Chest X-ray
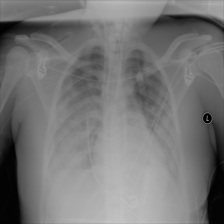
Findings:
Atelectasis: negative
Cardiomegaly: negative
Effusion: negative
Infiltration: positive
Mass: negative
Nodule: negative
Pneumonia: negative
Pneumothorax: negative
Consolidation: negative
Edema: negative
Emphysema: negative
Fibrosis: negative
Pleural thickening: negative
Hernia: negative